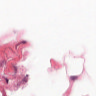
Metastatic tissue present: no